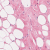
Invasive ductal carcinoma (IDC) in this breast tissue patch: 0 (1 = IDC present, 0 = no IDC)